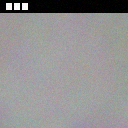
Screen state: on